Question: I'm trying to make a <URL>

I'm thinking about a circular list, but I can't find any clear documentation on how to do that in Lisp.
Sorry about my grammar; English is not my native language.
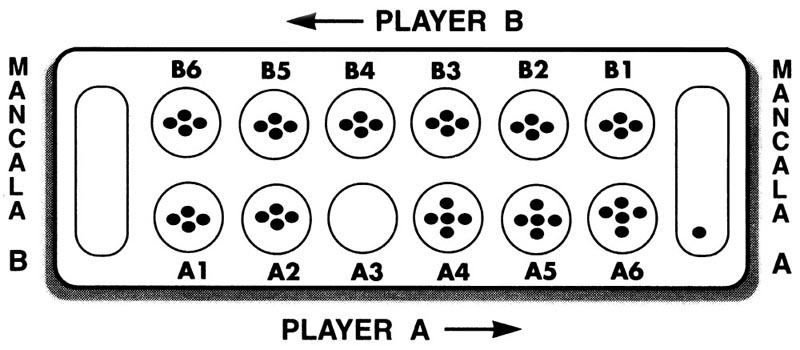
Answer: Now I havent read the rules (sorry!) so this is just to address the idea of using a circular data structure.
A data structure doesnt have to be circular. As long as you pretend it is it will work!
Have a read of the <URL>.
'''
;; a1 a6 b1 b6
(defparameter *board* '(nil nil nil nil nil nil nil nil nil nil nil nil))
(defun wrap-position (pos)
(mod pos (length *board*)))
(defun push-token (position)
(push t (nth (wrap-position position) *board*)))
(defun pull-token (position)
(let ((contents (nth (wrap-position position) *board*)))
(setf (nth (wrap-position position) *board*) (rest contents))))
(defun print-board ()
(format t "| ~{~10<~a~>~} |~%| ~{~10<~a~>~} |" (reverse (subseq *board* 6))
(subseq *board* 0 6))
*board*)
'''
Now the technique above is . If you don't know yet what that is in lisp have a google or search here on stackoveflow, there are some good descriptions. It is worth looking into as you may find that your AI want to 'try out' lots of potential moves with 'damaging' the actual game , a non destructive approach can help with this. The phenomenal book <URL> has some great info on this.
Here is a simple usage example
'''
CL-USER> *board*
(NIL NIL NIL NIL NIL NIL NIL NIL NIL NIL NIL NIL)
CL-USER> (push-token 5)
(T)
CL-USER> *board*
(NIL NIL NIL NIL NIL (T) NIL NIL NIL NIL NIL NIL)
CL-USER> (push-token 5)
(T T)
CL-USER> *board*
(NIL NIL NIL NIL NIL (T T) NIL NIL NIL NIL NIL NIL)
CL-USER> (PULL-token 5)
(T)
CL-USER> *board*
(NIL NIL NIL NIL NIL (T) NIL NIL NIL NIL NIL NIL)
...I change the board before doing the next bit...
CL-USER> (print-board)
| NIL NIL NIL NIL NIL NIL |
| NIL NIL NIL NIL NIL (T T T T) |
'''
Now have a look at Sylwester's answer and see that you can replace the sublists with just a number of stones. You will need to change the print-board obviously but that gives you a very simple model you can manipulate very easily (almost can be the big step you need to make this non-destructive). Have a go!